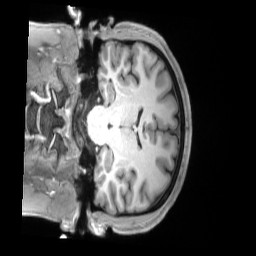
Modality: T1w
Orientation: coronal
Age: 23
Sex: male
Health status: ill
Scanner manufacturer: siemens
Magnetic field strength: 3 T
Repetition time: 2.2 s
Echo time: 0.00157 s